Question: This is driving me crazy and I don't think it is even possible at this point, but I would like to consult the Internet Gods before I give up.
Visual representation of what I want:

I want the text to align at the top-left of the container, and the image to align itself in the center of the space that is leftover after (if) the text wraps.
Please see <URL>
I'm using 'flexbox' and 'margin: 0 auto' to get the centering I want, and 'position: absolute' on the 'h2' element works fine if the image is long, but looks terrible with tall image.
Is there some flexbox magic I can use to take into account the height of the dynamically loaded h2 element and make the image centered within the rest of the free space?
Constraints:
- -
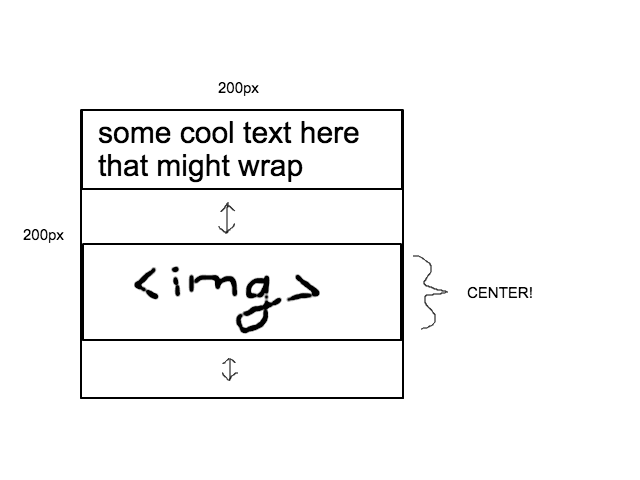
Answer: I was able to find my own solution by combining @Claudio's 'table' idea and some 'position absolute' magic.
Here is the solution demo with both tall and wide images:
<URL>
HTML:
'''
<div class="main-box">
<table>
<tr>
<td class="box-title">
<h2>
My title here. :) add some more text
</h2>
</td>
</tr>
<tr>
<td class="box-img">
<img src="//i.imgur.com/NOzWHFF.png" alt="Google">
</td>
</tr>
</table>
</div>
<div class="main-box">
<table>
<tr>
<td class="box-title">
<h2>
My title here. :) add some more text
</h2>
</td>
</tr>
<tr>
<td class="box-img">
<img src="https://upload.wikimedia.org/wikipedia/commons/e/e0/Long_March_2D_launching_VRSS-1.jpg" alt="Google">
</td>
</tr>
</table>
</div>
'''
CSS:
'''
*{
-webkit-box-sizing: border-box;
-moz-box-sizing: border-box;
box-sizing: border-box;
}
.main-box{
width: 200px;
height: 200px;
border: 2px solid #000;
background-color: #FFF;
position: relative;
}
.main-box table{
width: 100%;
height: 100%;
border-spacing:0;
}
.main-box .box-title{
background-color: rgba(0, 0, 0, 0.1);
height: 1px;
}
.main-box .box-title h2{
margin: 0;
padding: 5px;
font-family: Helvetica, Arial, sans-serif;
}
.main-box .box-img{
text-align: center;
vertical-align: middle;
padding: 5px;
position: relative;
}
.main-box .box-img img{
max-width: 100%;
max-height: 100%;
margin: auto;
position: absolute;
top: 0;
left: 0;
bottom: 0;
right: 0;
}
'''